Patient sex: F
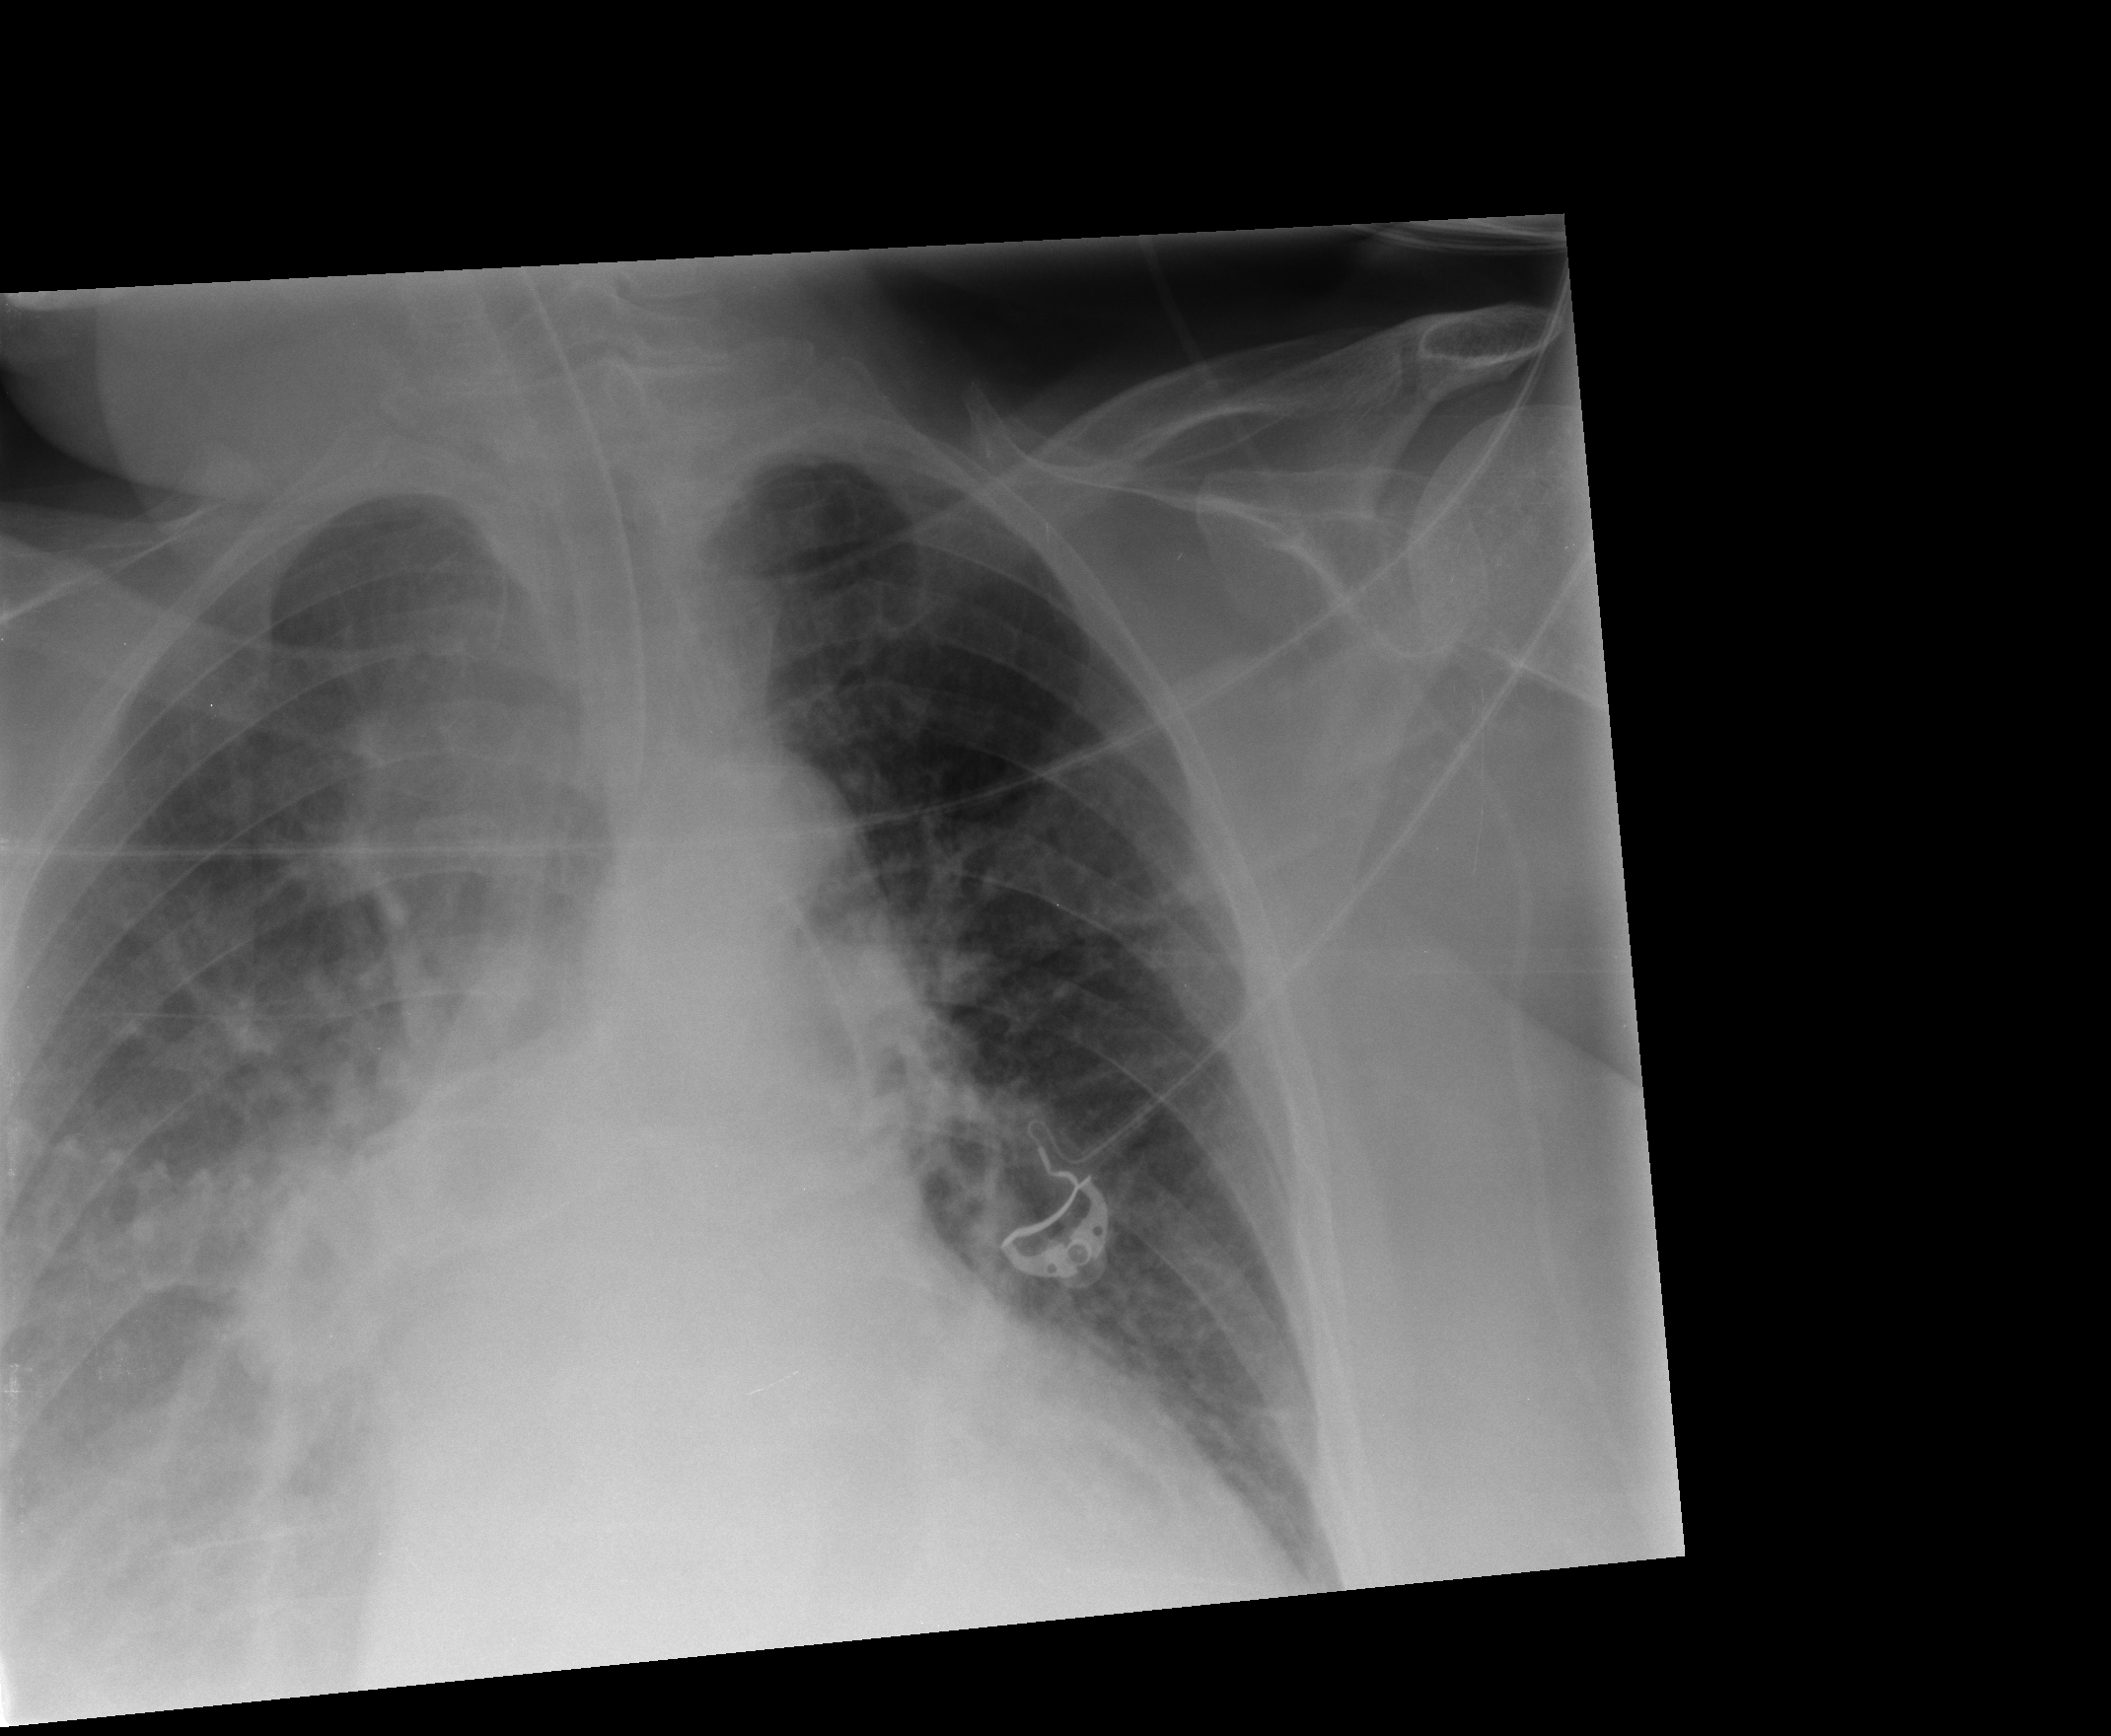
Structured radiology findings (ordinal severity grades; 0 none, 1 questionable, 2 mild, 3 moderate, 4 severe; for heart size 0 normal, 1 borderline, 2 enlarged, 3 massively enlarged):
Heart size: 1
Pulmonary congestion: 2
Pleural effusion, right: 2
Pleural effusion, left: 1
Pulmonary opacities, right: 1
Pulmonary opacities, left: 0
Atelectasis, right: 2
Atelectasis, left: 2